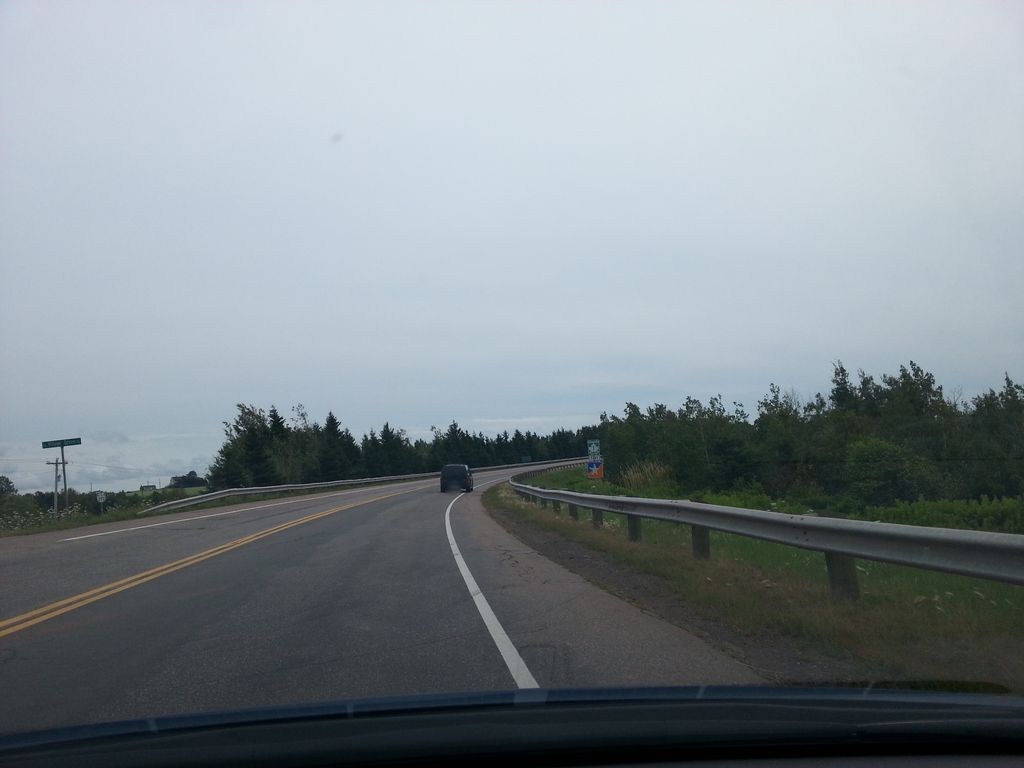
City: charlottetown